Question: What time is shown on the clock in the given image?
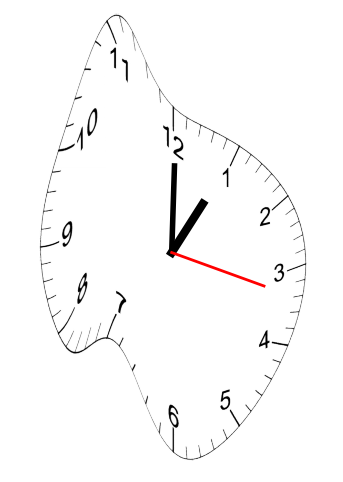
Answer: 01:00:17